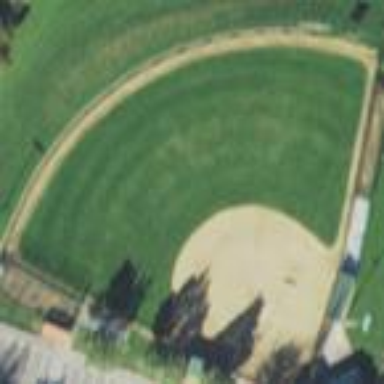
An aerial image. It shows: Baseball pitch for leisure land.